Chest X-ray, AP view. Patient: 52 years old, sex M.
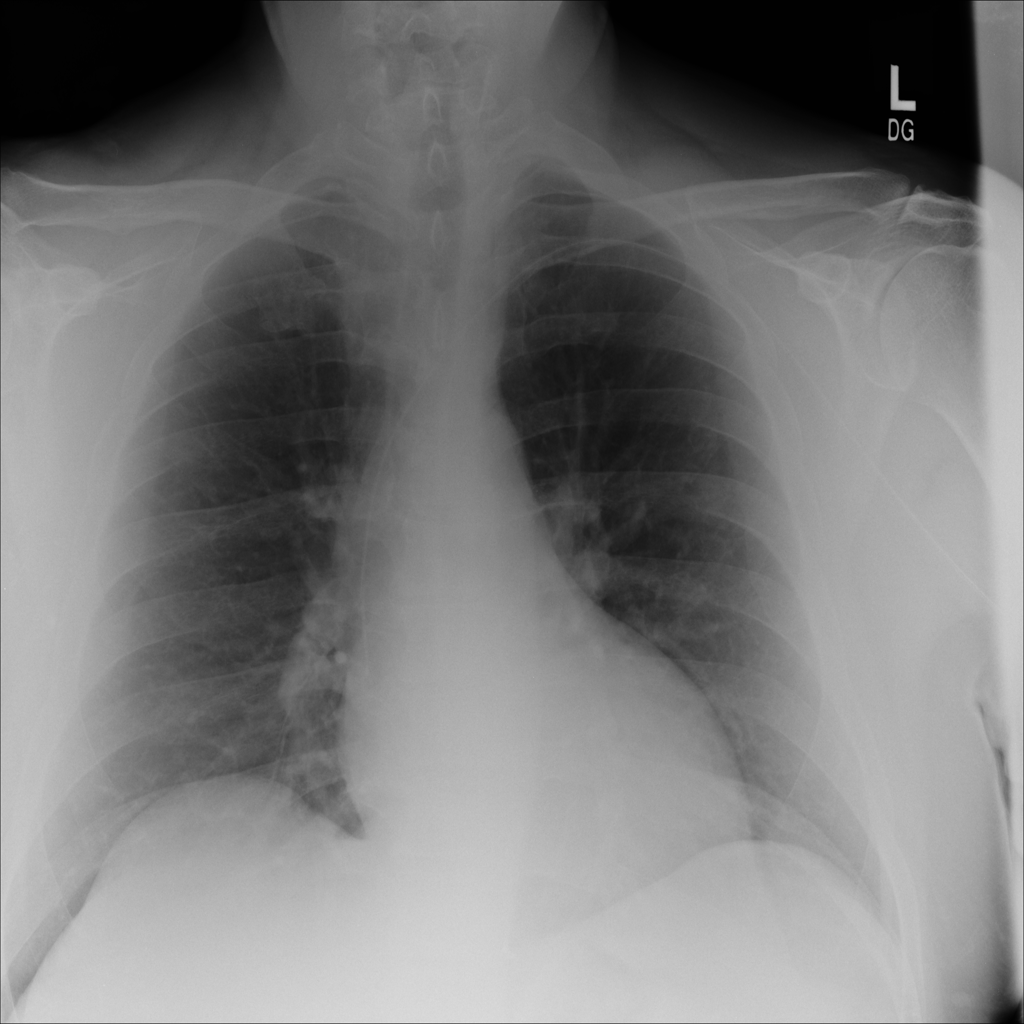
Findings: No Finding